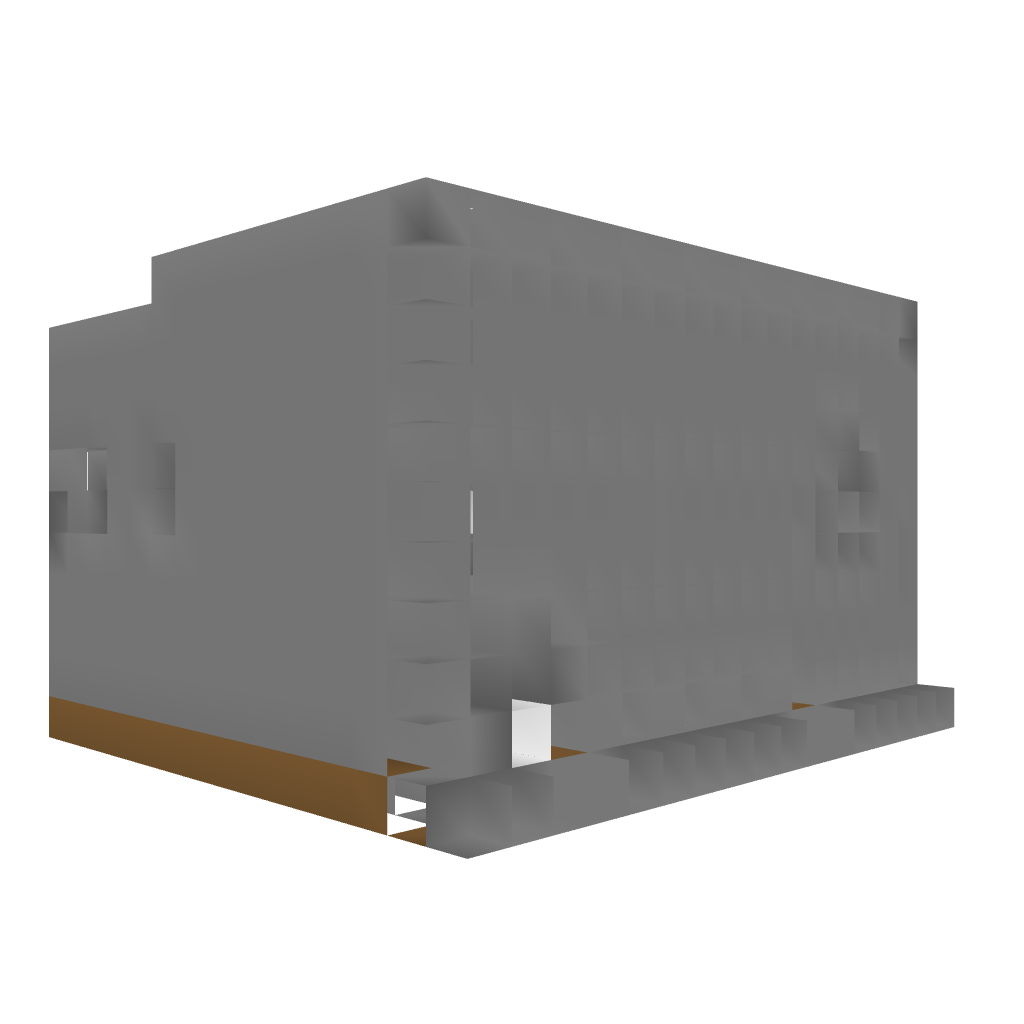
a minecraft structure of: survival dungeon bad low quality